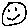
Label: smiley face